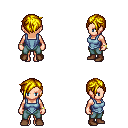
a pixel art fantasy rpg character, female body template, human, light skin, blue vest, teal pants, blonde pixie cut hairstyle, bracelets, brown shoes, four views (front, back, left, right), 2x2 character sprite sheet, small pixel art, hard edges, no anti-aliasing